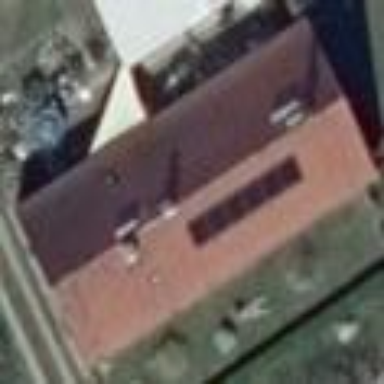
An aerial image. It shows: Building with gabled roof. The roof is oriented along the building and painted red.